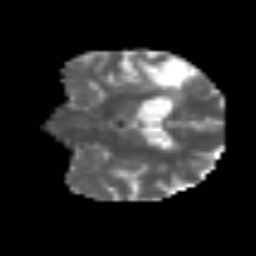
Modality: MD
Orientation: coronal
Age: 69
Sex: male
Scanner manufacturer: siemens
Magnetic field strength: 3 T
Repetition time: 3.2 s
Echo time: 0.081 s